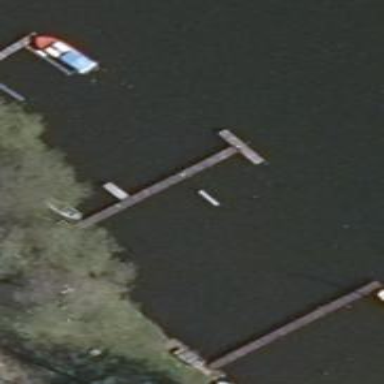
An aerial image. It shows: Man-made pier.